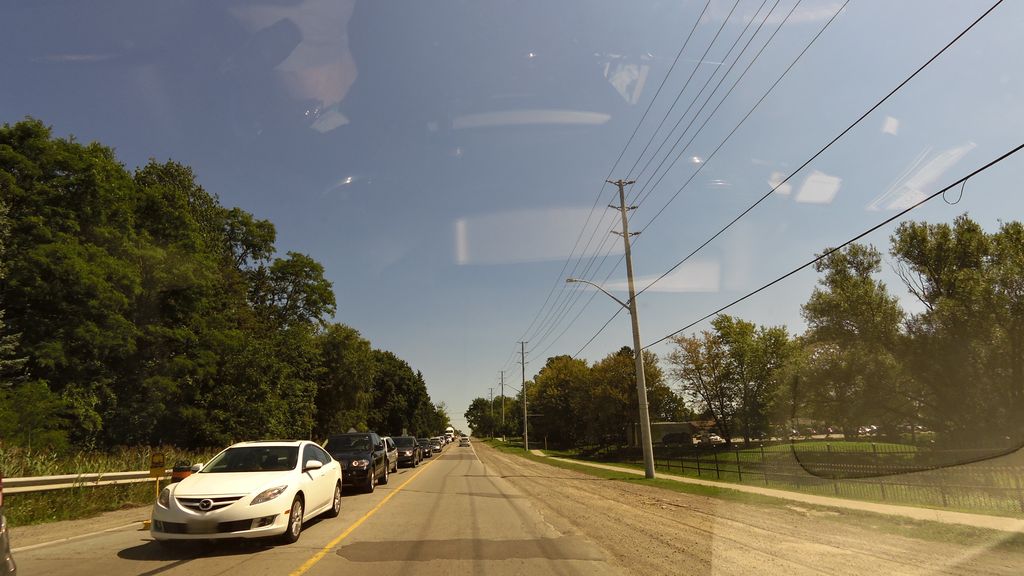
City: hamilton